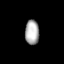
Tissue: lung
Cell type: Smooth muscle cells
Senescence score: 0.6516
Nuclear area (px): 340
Mean DAPI intensity: 171.985